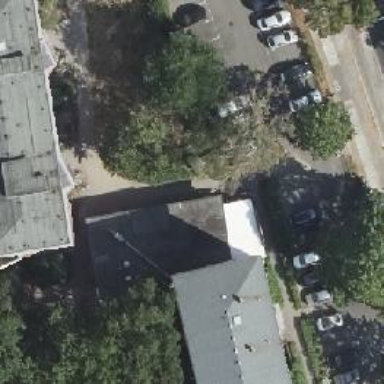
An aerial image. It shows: Restaurant.